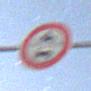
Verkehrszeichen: VerbotKraftfahrzeuge
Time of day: Night
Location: Outdoor (Nature)
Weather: Clear
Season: NotSpecified
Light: Natural